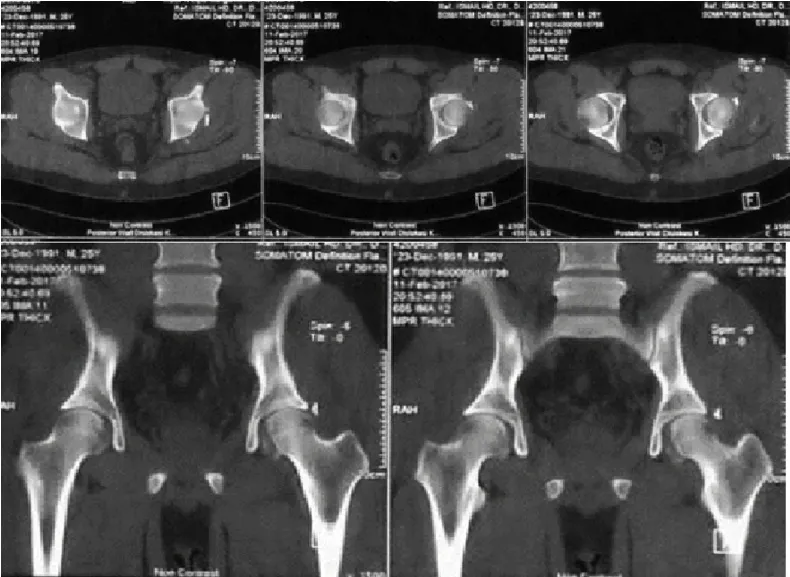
CT Scan: Evaluation of Fragment Size & Location.
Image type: radiology (ct)